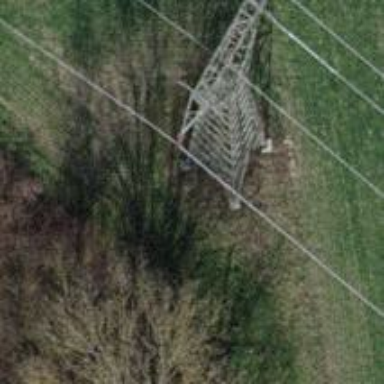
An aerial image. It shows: Three power lines with cables.